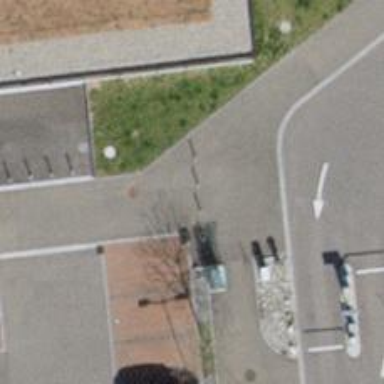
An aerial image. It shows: Bollard.